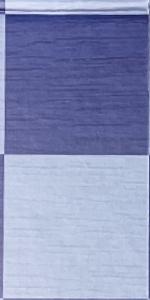
Label: Empty